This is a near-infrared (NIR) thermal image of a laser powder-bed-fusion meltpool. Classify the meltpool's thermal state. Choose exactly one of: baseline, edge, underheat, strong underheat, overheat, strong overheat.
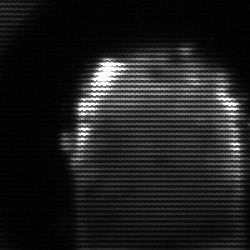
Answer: baseline